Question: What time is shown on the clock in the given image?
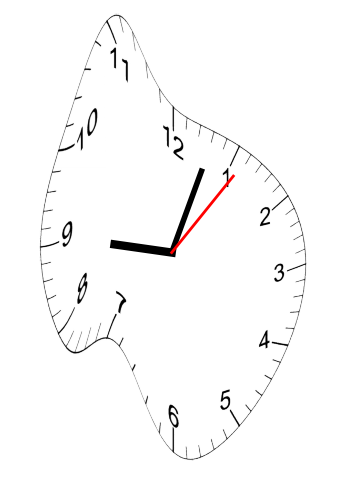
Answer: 09:03:06